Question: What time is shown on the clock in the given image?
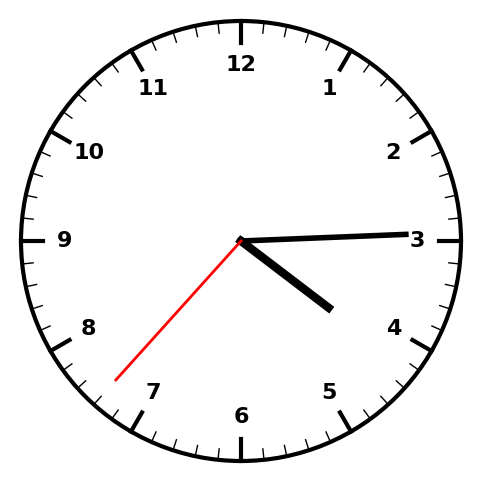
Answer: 04:14:37